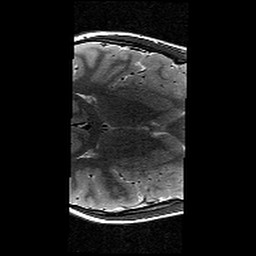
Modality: T2w
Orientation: axial
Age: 9
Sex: female
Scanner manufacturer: siemens
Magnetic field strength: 3 T
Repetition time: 9.23 s
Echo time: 0.067 s